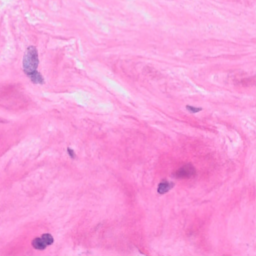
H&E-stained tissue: Breast